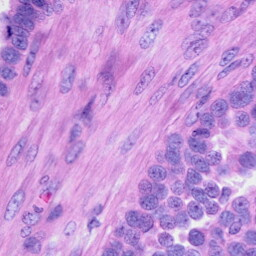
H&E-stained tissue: Ovarian